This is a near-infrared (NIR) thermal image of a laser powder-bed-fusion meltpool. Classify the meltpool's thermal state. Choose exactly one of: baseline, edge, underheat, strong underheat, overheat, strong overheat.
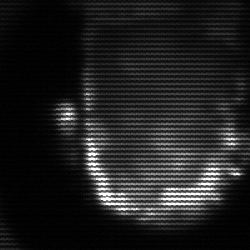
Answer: baseline